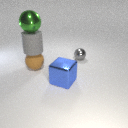
large brown rubber sphere below large gray rubber cylinder